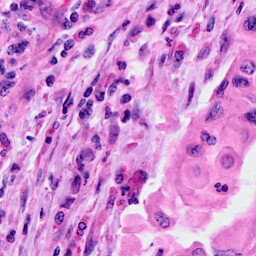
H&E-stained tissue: Cervix